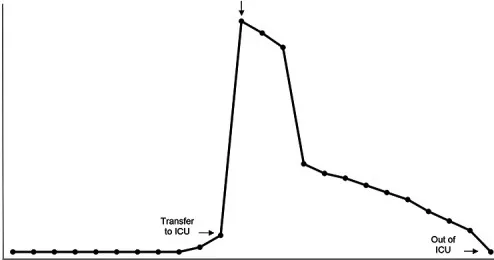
Time course of respiratory requirements over the course of hospitalization.
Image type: pathology (immunostaining)